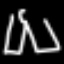
Label: pants